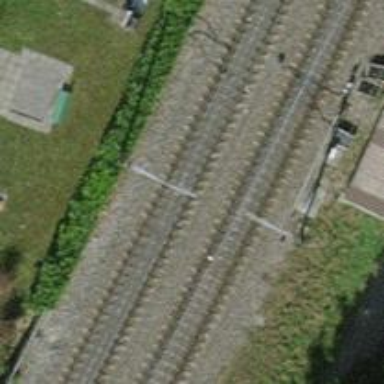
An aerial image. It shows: Single-track railway with electrified contact lines.